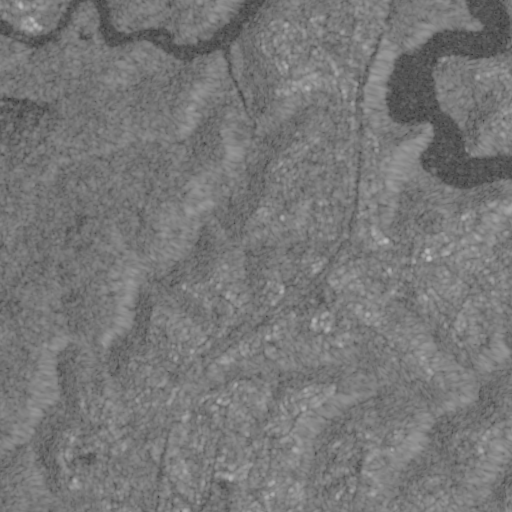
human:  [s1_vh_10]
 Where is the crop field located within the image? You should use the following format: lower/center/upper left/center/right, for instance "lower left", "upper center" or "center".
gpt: The crop field is located in the center of the image.
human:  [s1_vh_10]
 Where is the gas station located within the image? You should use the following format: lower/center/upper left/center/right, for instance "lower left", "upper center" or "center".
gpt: The gas station is located in the lower center of the image.
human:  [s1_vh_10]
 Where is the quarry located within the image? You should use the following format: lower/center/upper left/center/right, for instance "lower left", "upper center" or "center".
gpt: The quarry is located in the upper left of the image.
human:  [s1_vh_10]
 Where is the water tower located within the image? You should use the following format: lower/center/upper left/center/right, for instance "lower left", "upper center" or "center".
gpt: The water tower is located in the upper right of the image.
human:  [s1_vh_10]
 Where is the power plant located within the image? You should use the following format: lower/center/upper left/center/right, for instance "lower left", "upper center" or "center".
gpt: There is no power plant in the image.

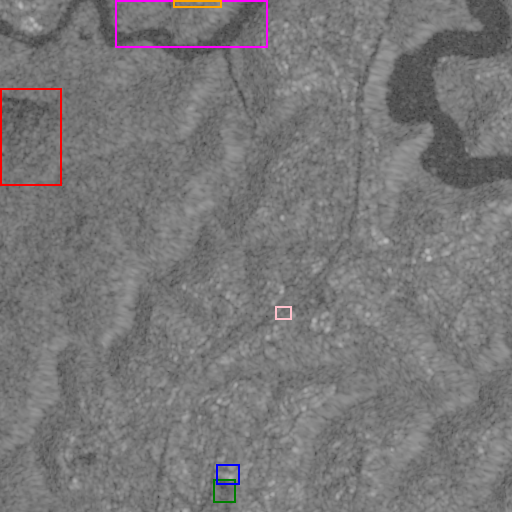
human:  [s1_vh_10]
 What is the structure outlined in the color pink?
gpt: The structure outlined in pink is a crop field.
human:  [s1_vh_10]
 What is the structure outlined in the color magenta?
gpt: The structure outlined in magenta is a park.
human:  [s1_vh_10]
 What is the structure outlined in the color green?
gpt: The structure outlined in green is a parking lot.
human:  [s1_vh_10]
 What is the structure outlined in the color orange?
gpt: The structure outlined in orange is a power substation.
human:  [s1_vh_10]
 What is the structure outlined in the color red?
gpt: The structure outlined in red is a quarry.
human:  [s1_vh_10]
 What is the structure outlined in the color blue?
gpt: The structure outlined in blue is a building.
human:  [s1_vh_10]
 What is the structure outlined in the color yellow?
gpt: There is no yellow outline.